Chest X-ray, PA view. Patient: 60 years old, sex M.
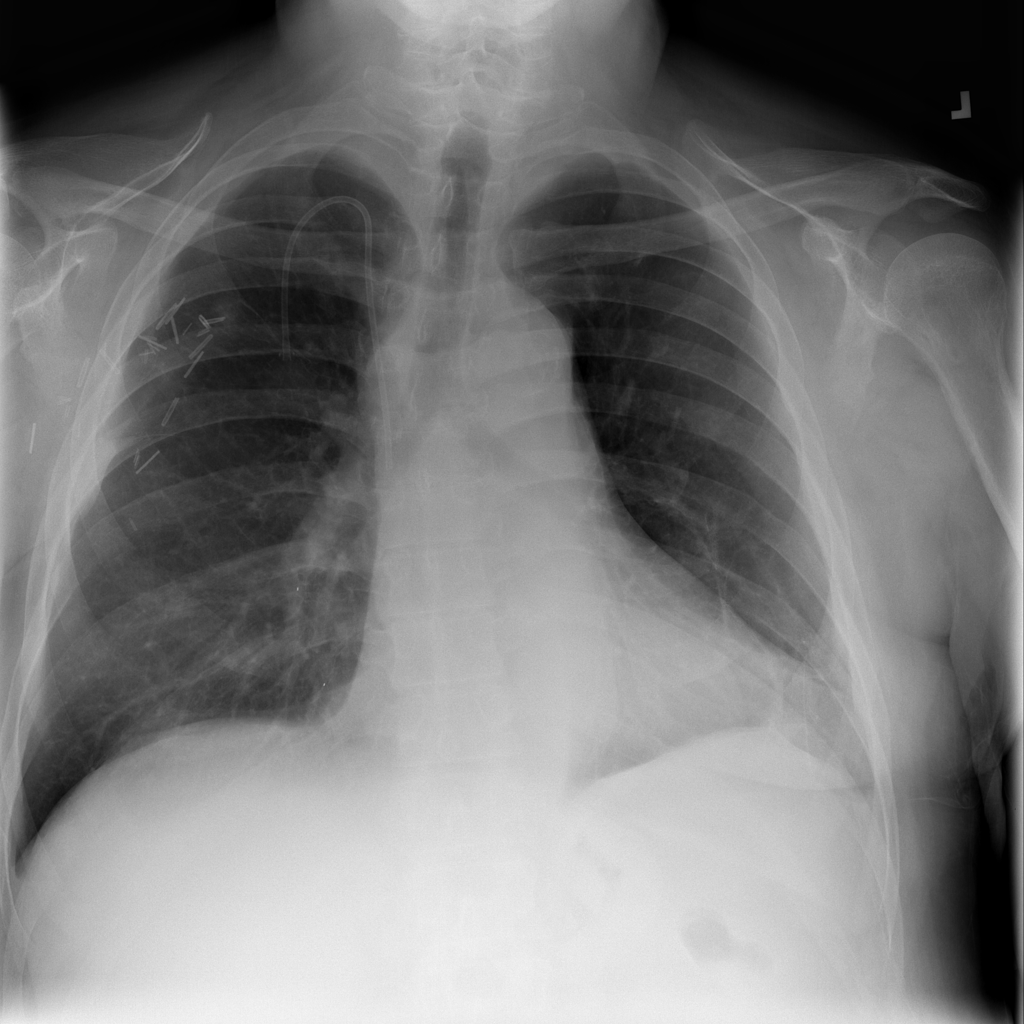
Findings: Nodule, Pleural_Thickening